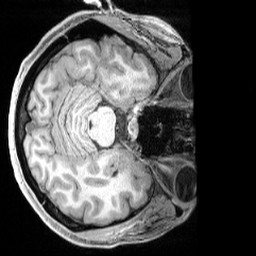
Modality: T1w
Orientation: axial
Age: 34
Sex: female
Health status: ill
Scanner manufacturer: siemens
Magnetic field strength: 3 T
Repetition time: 2.4 s
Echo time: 0.00222 s